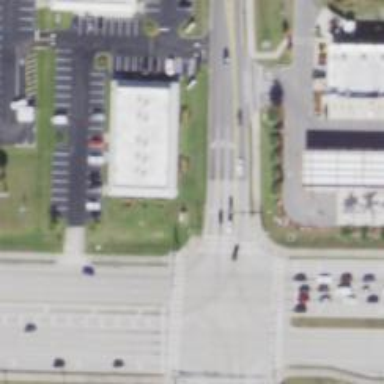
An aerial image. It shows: Footway crossing.